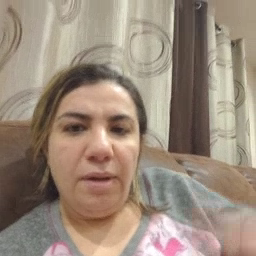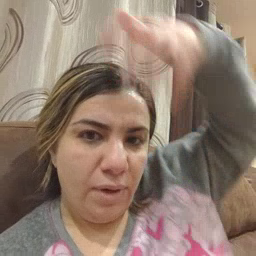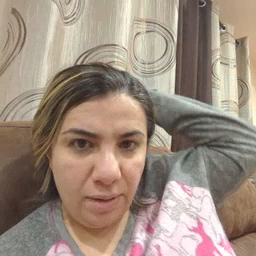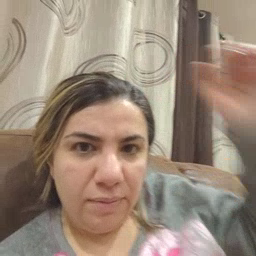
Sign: lion